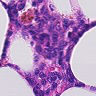
Metastatic tissue present: no